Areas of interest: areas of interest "Logistics and Express Delivery"
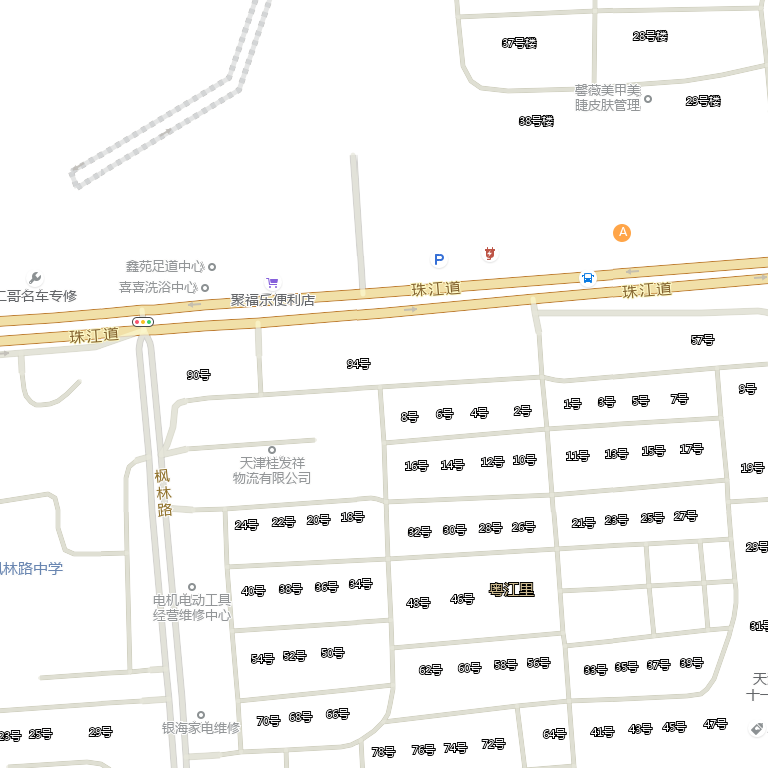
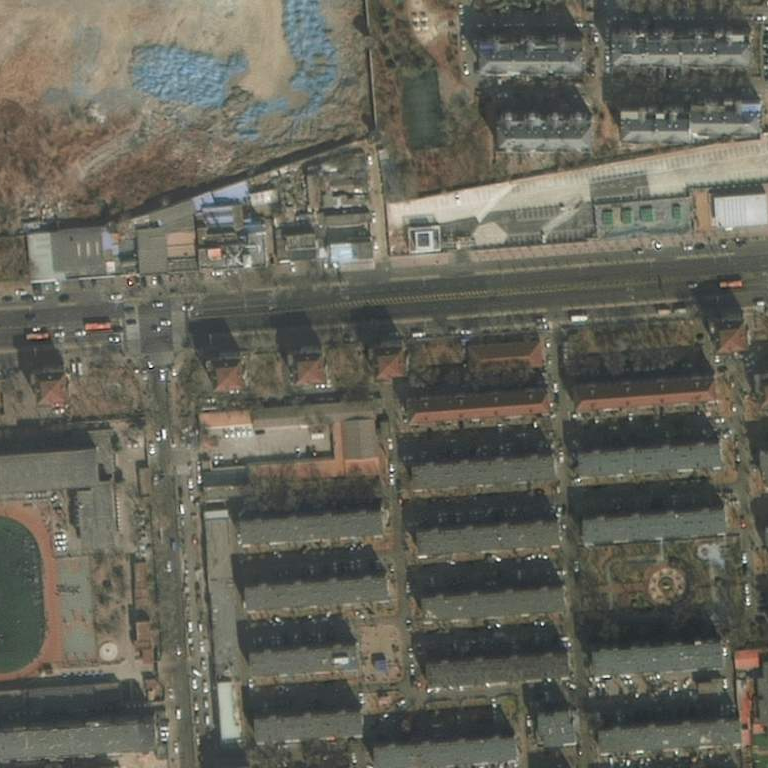